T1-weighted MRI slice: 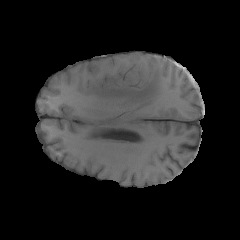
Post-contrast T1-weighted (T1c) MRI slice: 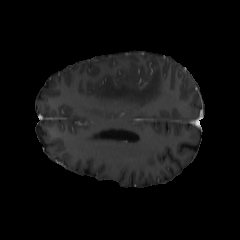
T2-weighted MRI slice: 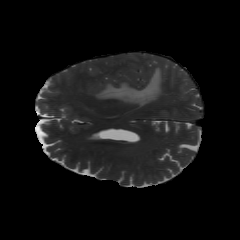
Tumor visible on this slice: yes